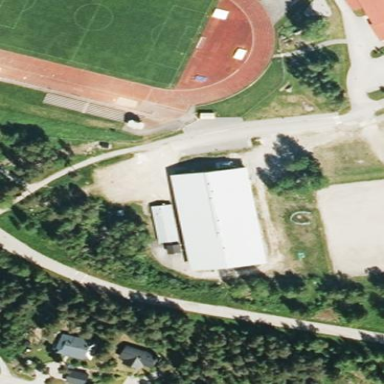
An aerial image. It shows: Building that houses sports center for ice skating and ice hockey.